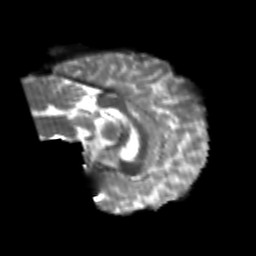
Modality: T2w
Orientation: sagittal
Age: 24
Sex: male
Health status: healthy
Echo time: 0.074 s